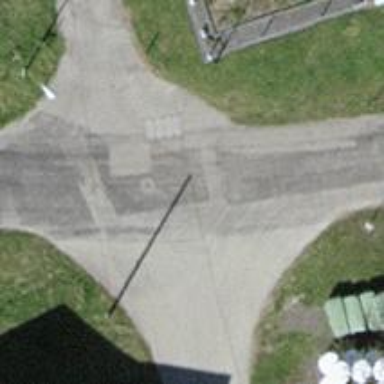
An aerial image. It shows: Unclassified road with asphalt surface.